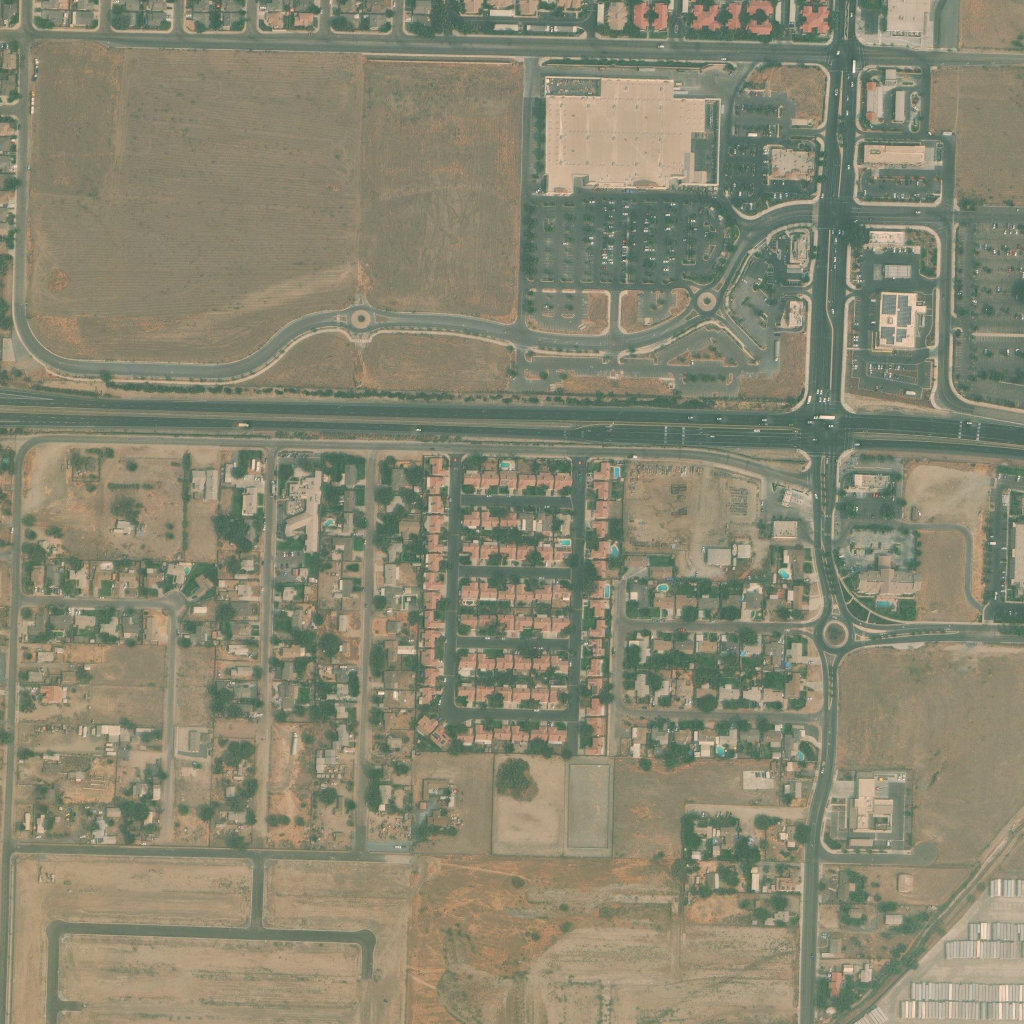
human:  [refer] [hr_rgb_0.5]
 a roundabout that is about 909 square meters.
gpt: <box>[[79, 59, 83, 64, 0]]</box>

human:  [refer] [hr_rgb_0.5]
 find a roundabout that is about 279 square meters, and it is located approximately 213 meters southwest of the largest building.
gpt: <box>[[34, 29, 36, 32, 0]]</box>

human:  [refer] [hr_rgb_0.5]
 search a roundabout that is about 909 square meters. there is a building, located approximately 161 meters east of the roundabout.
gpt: <box>[[79, 59, 83, 64, 0]]</box>